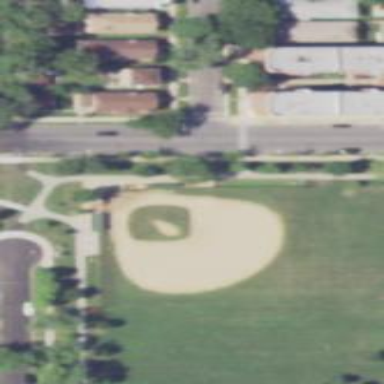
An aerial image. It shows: Baseball pitch for leisure and sports activities.